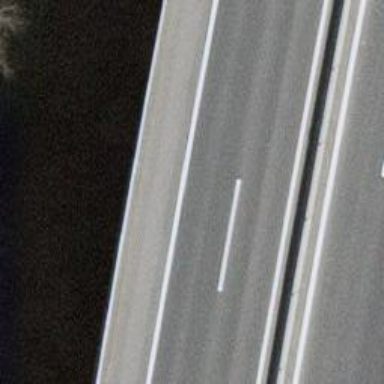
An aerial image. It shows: Bridge over motorway.